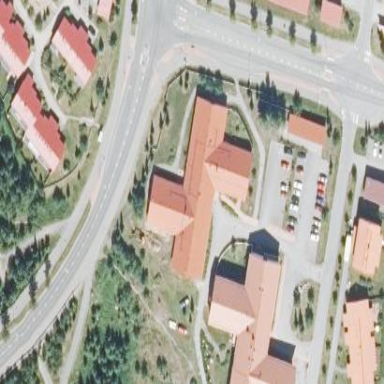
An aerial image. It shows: Public building.